Field crop: maize
Growth stage: 2
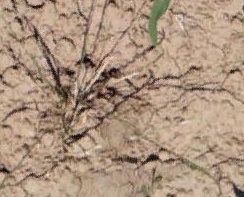
Species: lolium